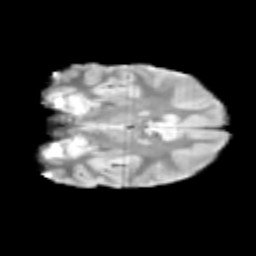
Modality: T2w
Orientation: coronal
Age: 9
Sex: female
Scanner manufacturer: siemens
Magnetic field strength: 3 T
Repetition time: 3.8 s
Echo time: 0.07 s